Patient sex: M
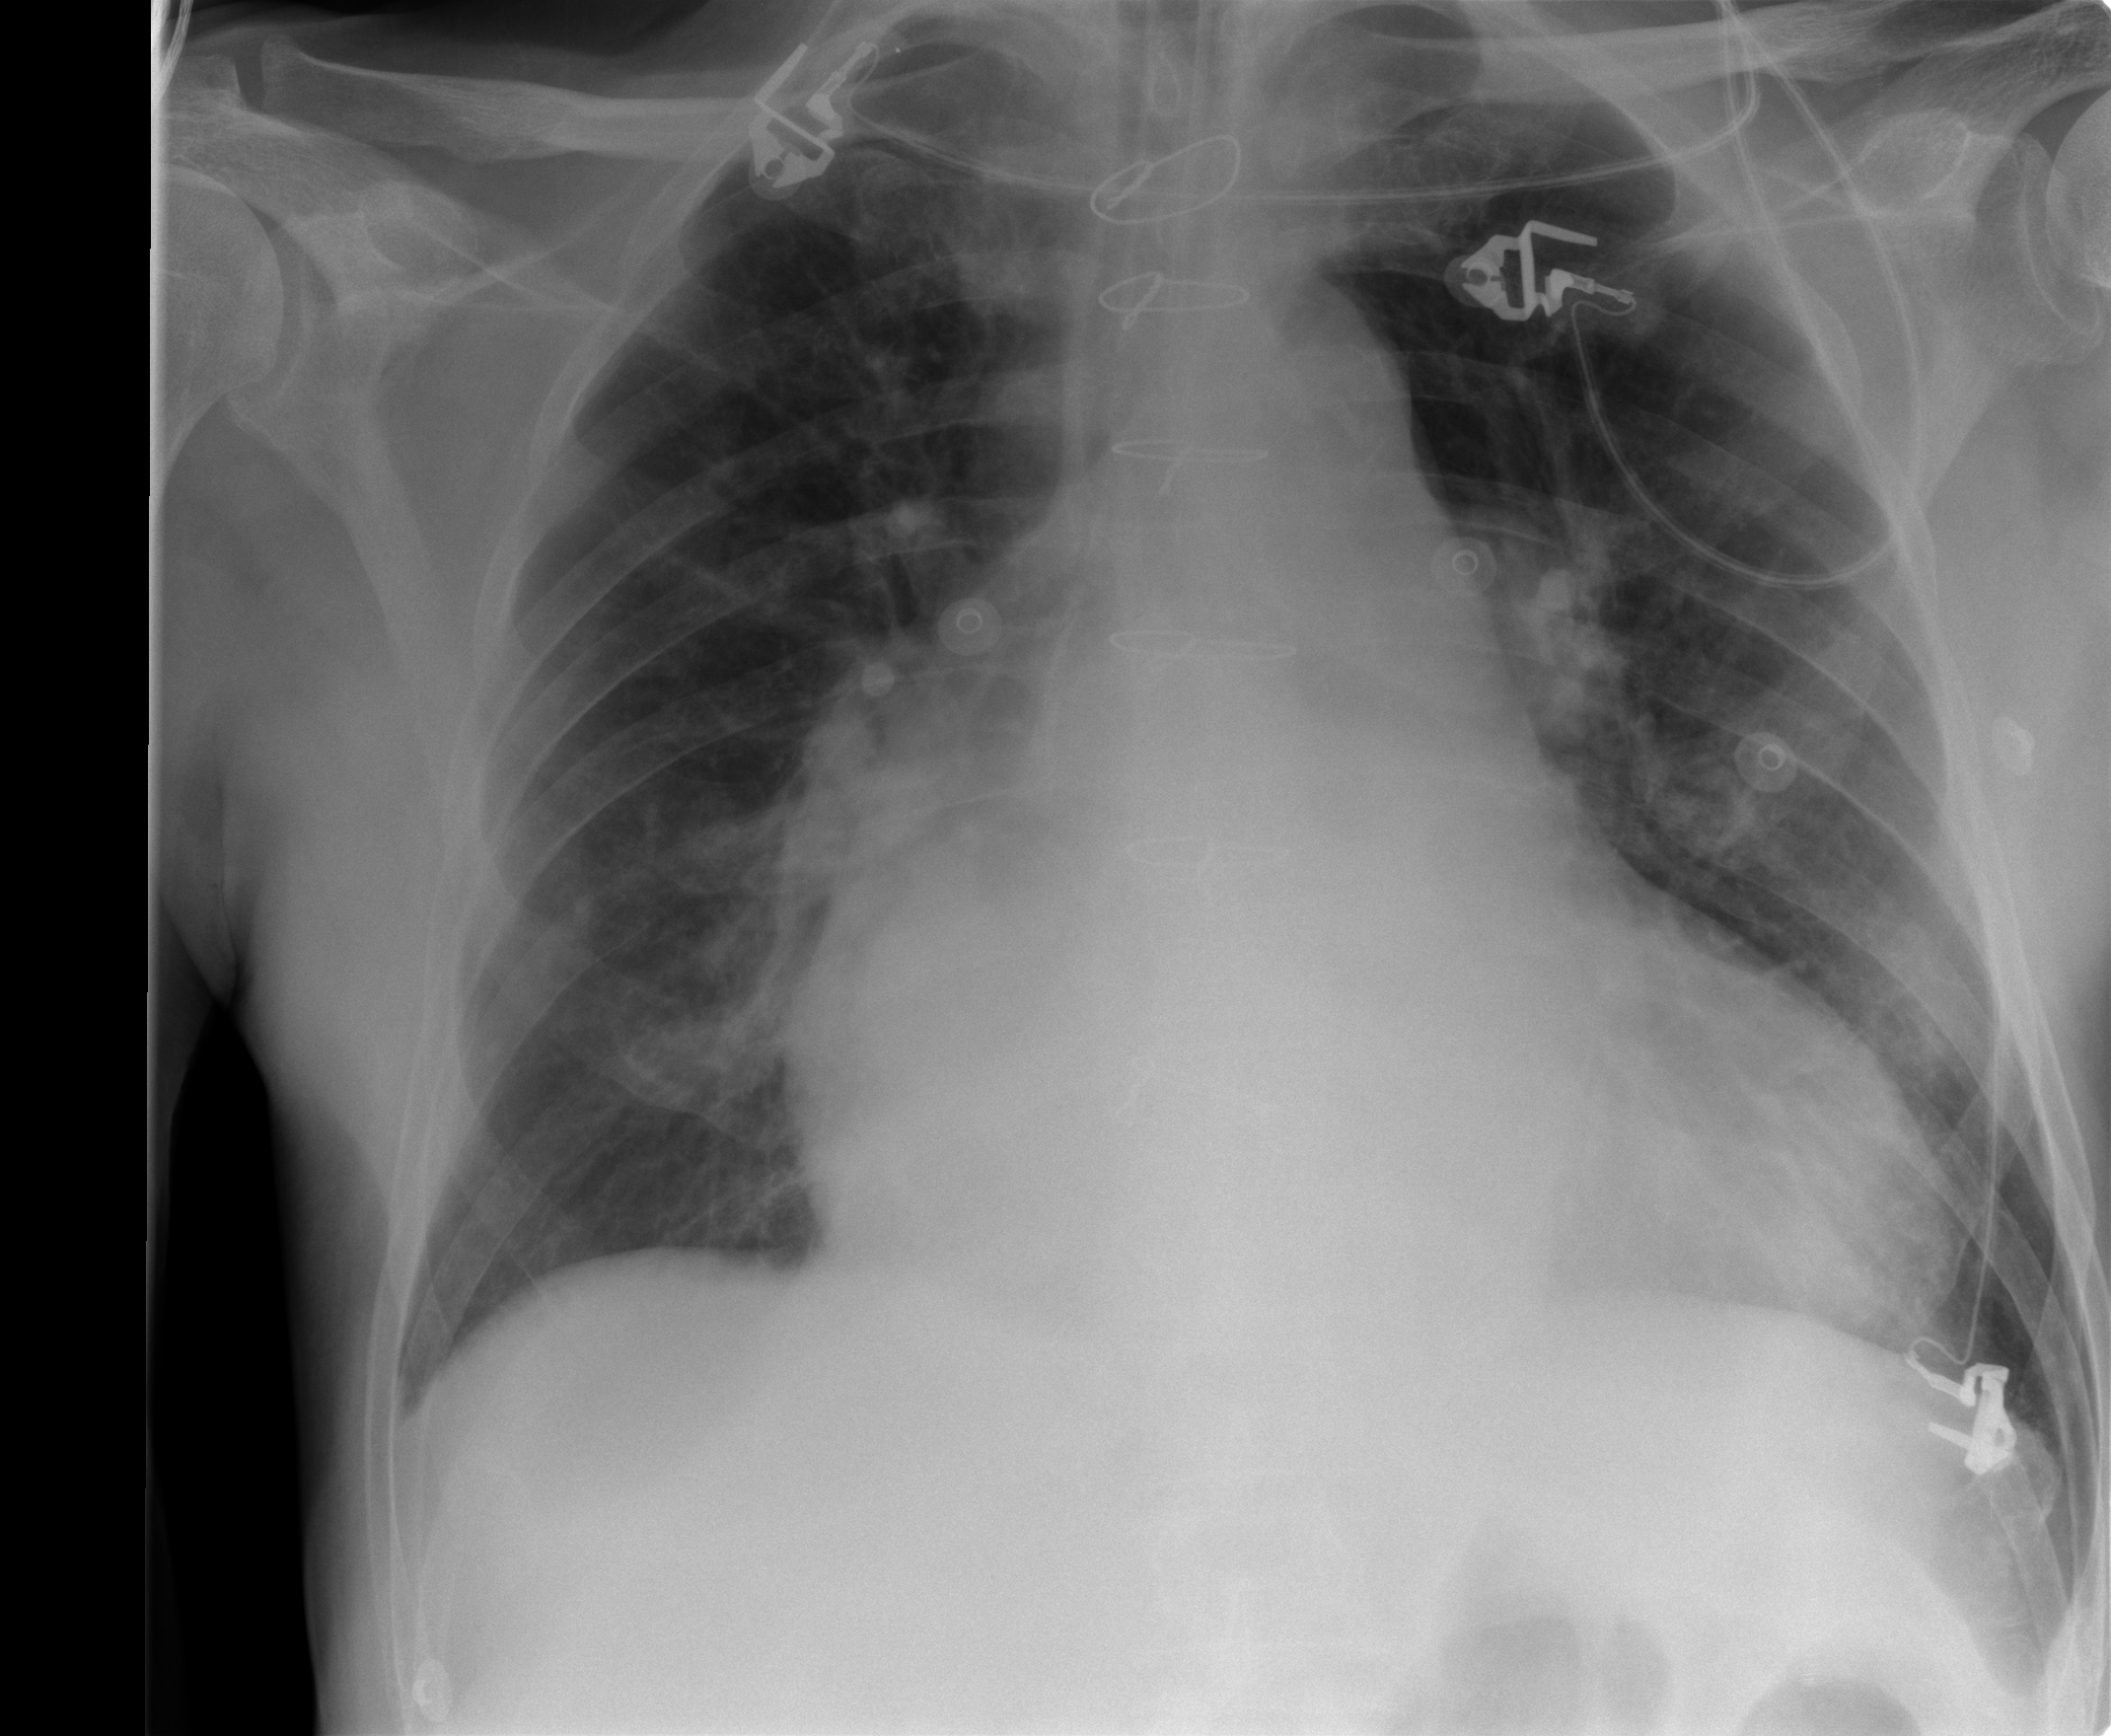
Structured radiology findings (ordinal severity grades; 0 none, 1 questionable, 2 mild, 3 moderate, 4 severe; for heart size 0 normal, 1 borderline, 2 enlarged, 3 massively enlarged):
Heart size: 3
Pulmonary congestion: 0
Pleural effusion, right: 0
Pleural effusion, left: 0
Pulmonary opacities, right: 0
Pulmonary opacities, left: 0
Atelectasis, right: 2
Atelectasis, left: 2